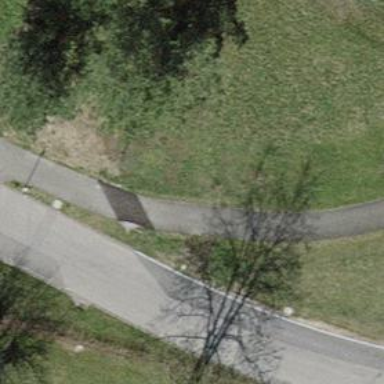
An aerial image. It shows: Asphalt path with excellent trail visibility.